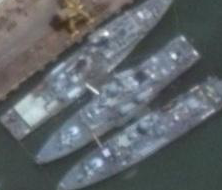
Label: combat